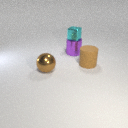
large purple metal cylinder behind large brown metal sphere